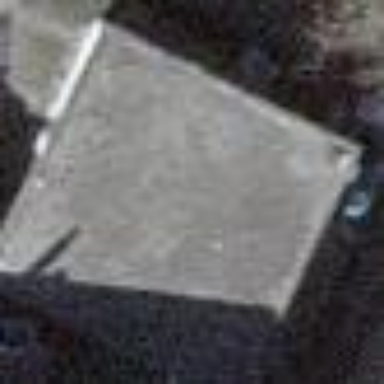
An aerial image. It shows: Garage.